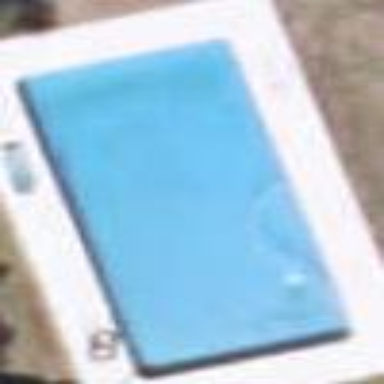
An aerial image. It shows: Swimming pool located in leisure land.